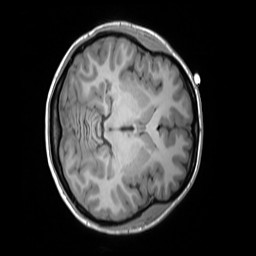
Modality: T1w
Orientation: axial
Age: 23
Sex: female
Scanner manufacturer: siemens
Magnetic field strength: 3 T
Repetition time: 1.55 s
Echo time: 0.00234 s